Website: macys
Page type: receipt
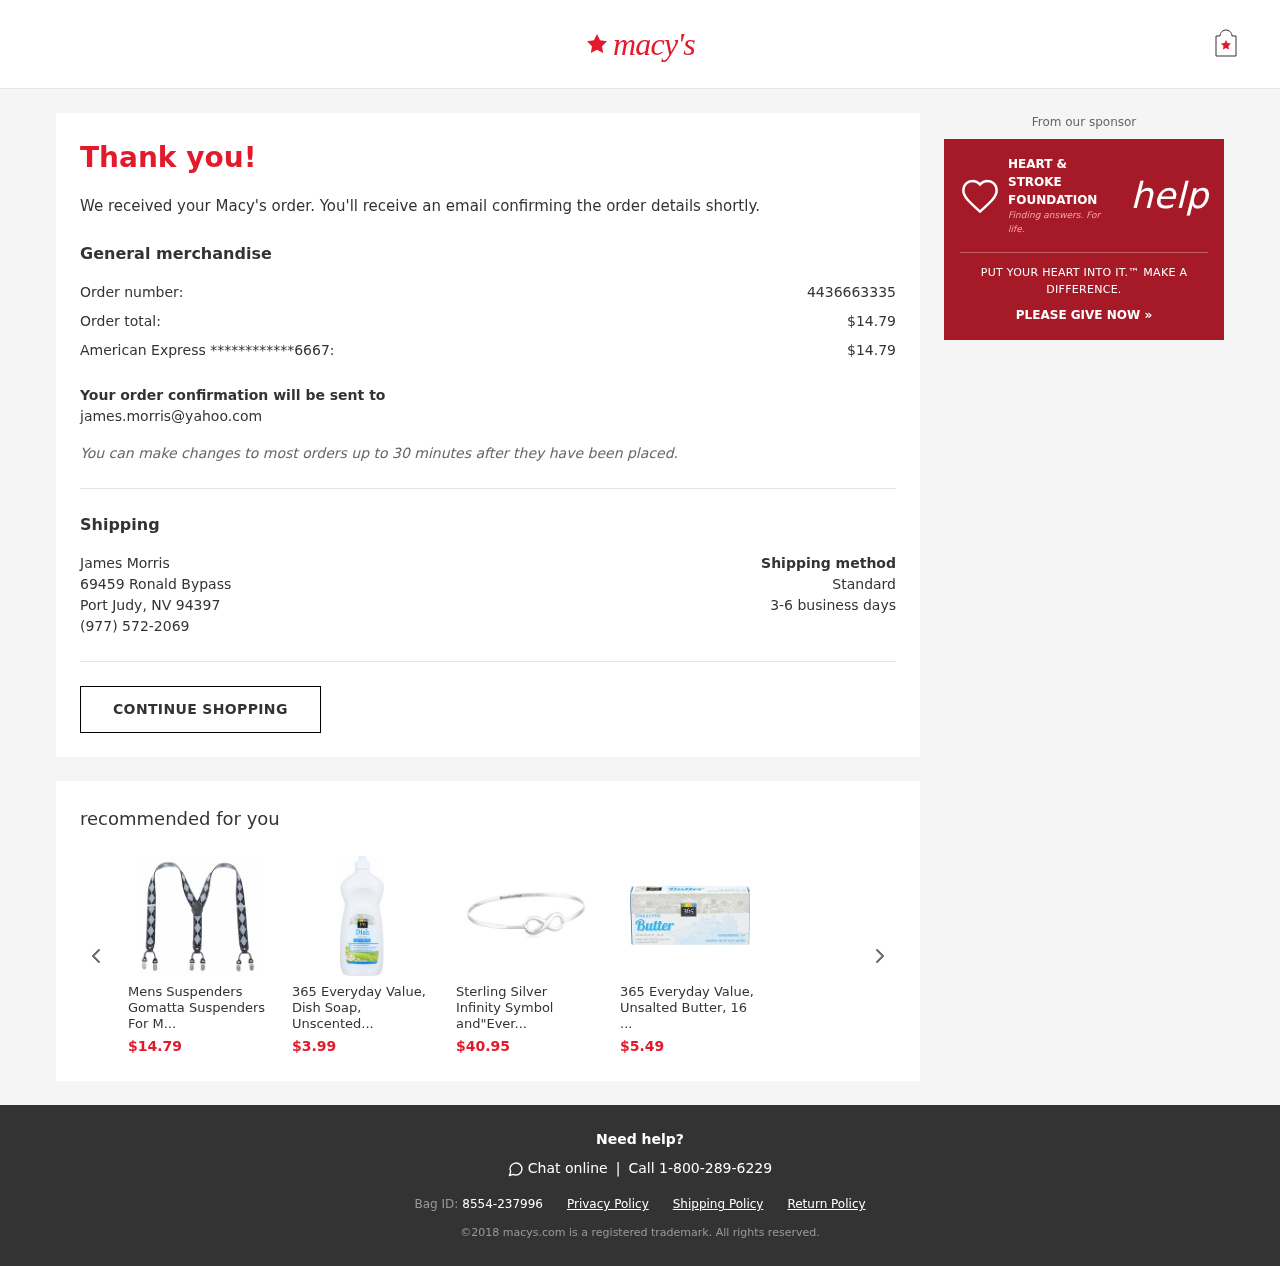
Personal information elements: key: PII_CARD_LAST4
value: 6667
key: PII_CARD_TYPE
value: American Express
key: PII_CITY_STATE_ZIP
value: Port Judy, NV 94397
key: PII_EMAIL
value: james.morris@yahoo.com
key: PII_FULLNAME
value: James Morris
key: PII_PHONE
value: (977) 572-2069
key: PII_STREET
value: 69459 Ronald Bypass
Product elements: key: PRODUCT1_PRICE
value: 14.79
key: PRODUCT1_NAME
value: Mens Suspenders Gomatta Suspenders For M...
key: PRODUCT2_NAME
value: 365 Everyday Value, Dish Soap, Unscented...
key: PRODUCT2_PRICE
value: $3.99
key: PRODUCT3_NAME
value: Sterling Silver Infinity Symbol and"Ever...
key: PRODUCT3_PRICE
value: $40.95
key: PRODUCT4_NAME
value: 365 Everyday Value, Unsalted Butter, 16 ...
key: PRODUCT4_PRICE
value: $5.49
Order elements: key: ORDER_ID
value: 4436663335
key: ORDER_TOTAL
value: $14.79
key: ORDER_CARD_CHARGE
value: $14.79